Question: I just want to output the version number of my ios application in a settings file.
I understand that I have to add the settings file to the application folder.
When I build and run I can see the 4 settings which come with the standard settings-bundle.
In order to get a simple read-only string I change the second value to the following

In code (didFinishLaunchingWithOptions:) I call the following:
'''
NSString *version = [[[NSBundle mainBundle] infoDictionary] objectForKey:@"CFBundleVersion"];
[[NSUserDefaults standardUserDefaults] setValue:version forKey:@"version_number"];
[[NSUserDefaults standardUserDefaults] synchronize];
'''
To my surprise nothing happens at all. I just see the Group element and the toogle switch and the slider but no title line. Anybody knows what I am missing?
Thank you very much!
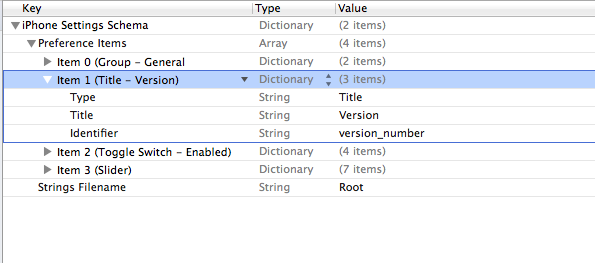
Answer: Ok, I had this problem too. The solution (sort of) was to provide a default value field and give that a value. This is actually explicitly stated in the documentation -- Default Value is a required field for the Title property, so if you don't specify it the title won't show in the settings pane. Unfortunately, I can't seem to CHANGE the value once it's set, possibly also as designed -- the documentation also states that it's a read only property. The solution I'm going to try is to just explicitly put the version number in my Root.plist file each time I make a new build. SUPER not ideal, but will work, I think.
EDIT: Check out <URL>
EDIT: Ok, I got this working (thanks to that post, above, and a little hacking around with bash scripts, which I had very little experience with.) Here's the script (which I just wrote inline in a 'Run Script' build phase):
'''
#!/bin/bash
builtInfoPlistPath=${TARGET_BUILD_DIR}/${INFOPLIST_PATH}
#increment the build number
buildNumber=$(/usr/libexec/PlistBuddy -c "Print :CFBundleVersion" "$builtInfoPlistPath")
buildNumber=$(($buildNumber + 1))
/usr/libexec/PlistBuddy -c "Set :CFBundleVersion $buildNumber" "$builtInfoPlistPath"
#compose the version number string
versionString=$(/usr/libexec/PlistBuddy -c "Print :CFBundleShortVersionString" "$builtInfoPlistPath")
versionString+=" ("
versionString+=$(/usr/libexec/PlistBuddy -c "Print :CFBundleVersion" "$builtInfoPlistPath")
versionString+=")"
#write the version number string to the settings bundle
#IMPORTANT: this assumes the version number is the first property in the settings bundle!
/usr/libexec/PlistBuddy -c "Set :PreferenceSpecifiers:0:DefaultValue $versionString" "Settings.bundle/Root.plist"
'''
... and that's it! Works like a charm! Hope that helps with your problem, because it solved mine. Only problem now is a slight discrepancy with the build number ...
EDIT: ... which I fixed with <URL>
EDIT: Here's my more up-to-date version, which is in an external file and verifies that some source files have changed before incrementing the build number:
'''
#!/bin/bash
#note: for simplicity, it's assumed that there's already a bundle version (which is an integer) and a version string. set them in the Summary pane!
#get path to the BUILT .plist, NOT the packaged one! this fixes the off-by-one bug
builtInfoPlistPath=${TARGET_BUILD_DIR}/${INFOPLIST_PATH}
echo "using plist at $builtInfoPlistPath"
modifiedFilesExist=false
#this is the modification date to compare to -- there's a possible bug here, if you edit the built plist directly, for some reason. probably you shouldn't do that anyways.
compModDate=$(stat -f "%m" "$builtInfoPlistPath")
for filename in *
do
modDate=$(stat -f "%m" "$filename")
if [ "$modDate" -gt "$compModDate" ]
then
modifiedFilesExist=true;
echo "found newly modified file: $filename"
break
fi
done
if $modifiedFilesExist
then
echo "A file is new, bumping version"
#increment the build number
buildNumber=$(/usr/libexec/PlistBuddy -c "Print :CFBundleVersion" "$builtInfoPlistPath")
echo "retrieved current build number: $buildNumber"
buildNumber=$(($buildNumber + 1))
/usr/libexec/PlistBuddy -c "Set :CFBundleVersion $buildNumber" "$builtInfoPlistPath"
/usr/libexec/PlistBuddy -c "Set :CFBundleVersion $buildNumber" "$INFOPLIST_FILE"
#compose the version number string
versionString=$(/usr/libexec/PlistBuddy -c "Print :CFBundleShortVersionString" "$builtInfoPlistPath")
versionString+=" ("
versionString+=$(/usr/libexec/PlistBuddy -c "Print :CFBundleVersion" "$builtInfoPlistPath")
versionString+=")"
#write the version number string to the settings bundle
#IMPORTANT: this assumes the version number is the second property in the settings bundle!
/usr/libexec/PlistBuddy -c "Set :PreferenceSpecifiers:1:DefaultValue $versionString" "Settings.bundle/Root.plist"
else
echo "Version not incremented -- no newly modified files"
fi
'''